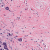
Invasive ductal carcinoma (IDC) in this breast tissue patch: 1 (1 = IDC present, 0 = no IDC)